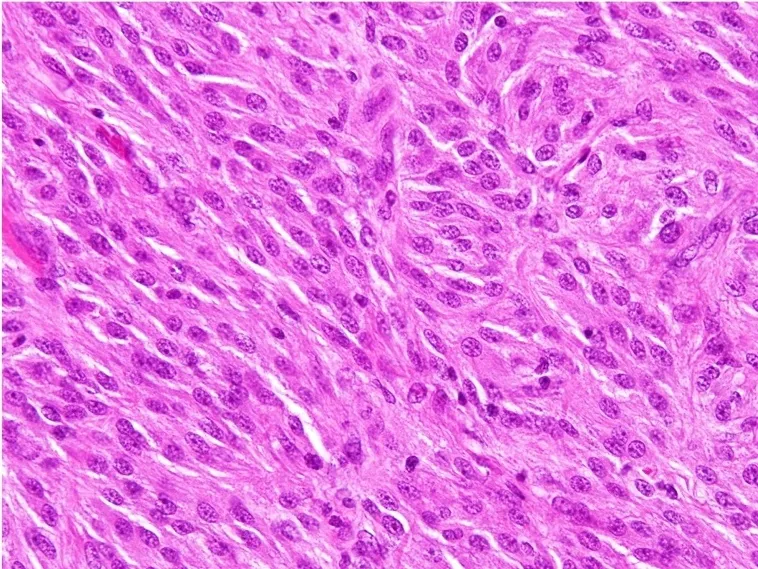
B) Microscopic pathologic findings (hematoxylin & eosin staining). The specimen shows epithelioid/spindle tumor cells with oval nuclei, which were positive for CD117, DOG1, and CD34.
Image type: pathology (h&e)